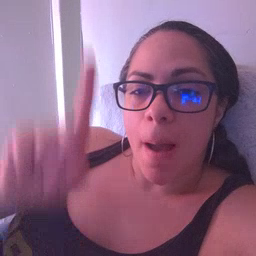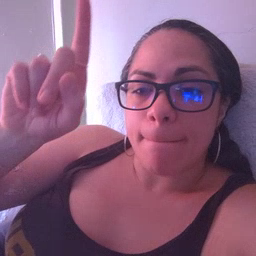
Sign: up